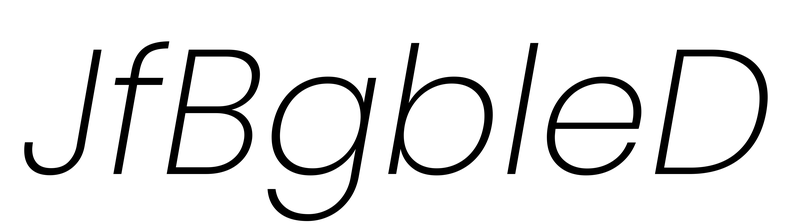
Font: Poppins-ExtraLightItalic